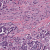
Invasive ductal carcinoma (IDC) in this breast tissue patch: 1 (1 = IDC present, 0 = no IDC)